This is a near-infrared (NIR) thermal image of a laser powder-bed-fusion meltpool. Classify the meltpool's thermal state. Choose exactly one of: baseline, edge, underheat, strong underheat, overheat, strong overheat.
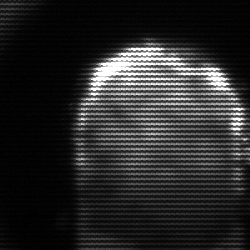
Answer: baseline